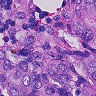
Metastatic tissue present: yes